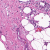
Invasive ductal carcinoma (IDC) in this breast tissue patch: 0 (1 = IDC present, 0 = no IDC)